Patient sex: M
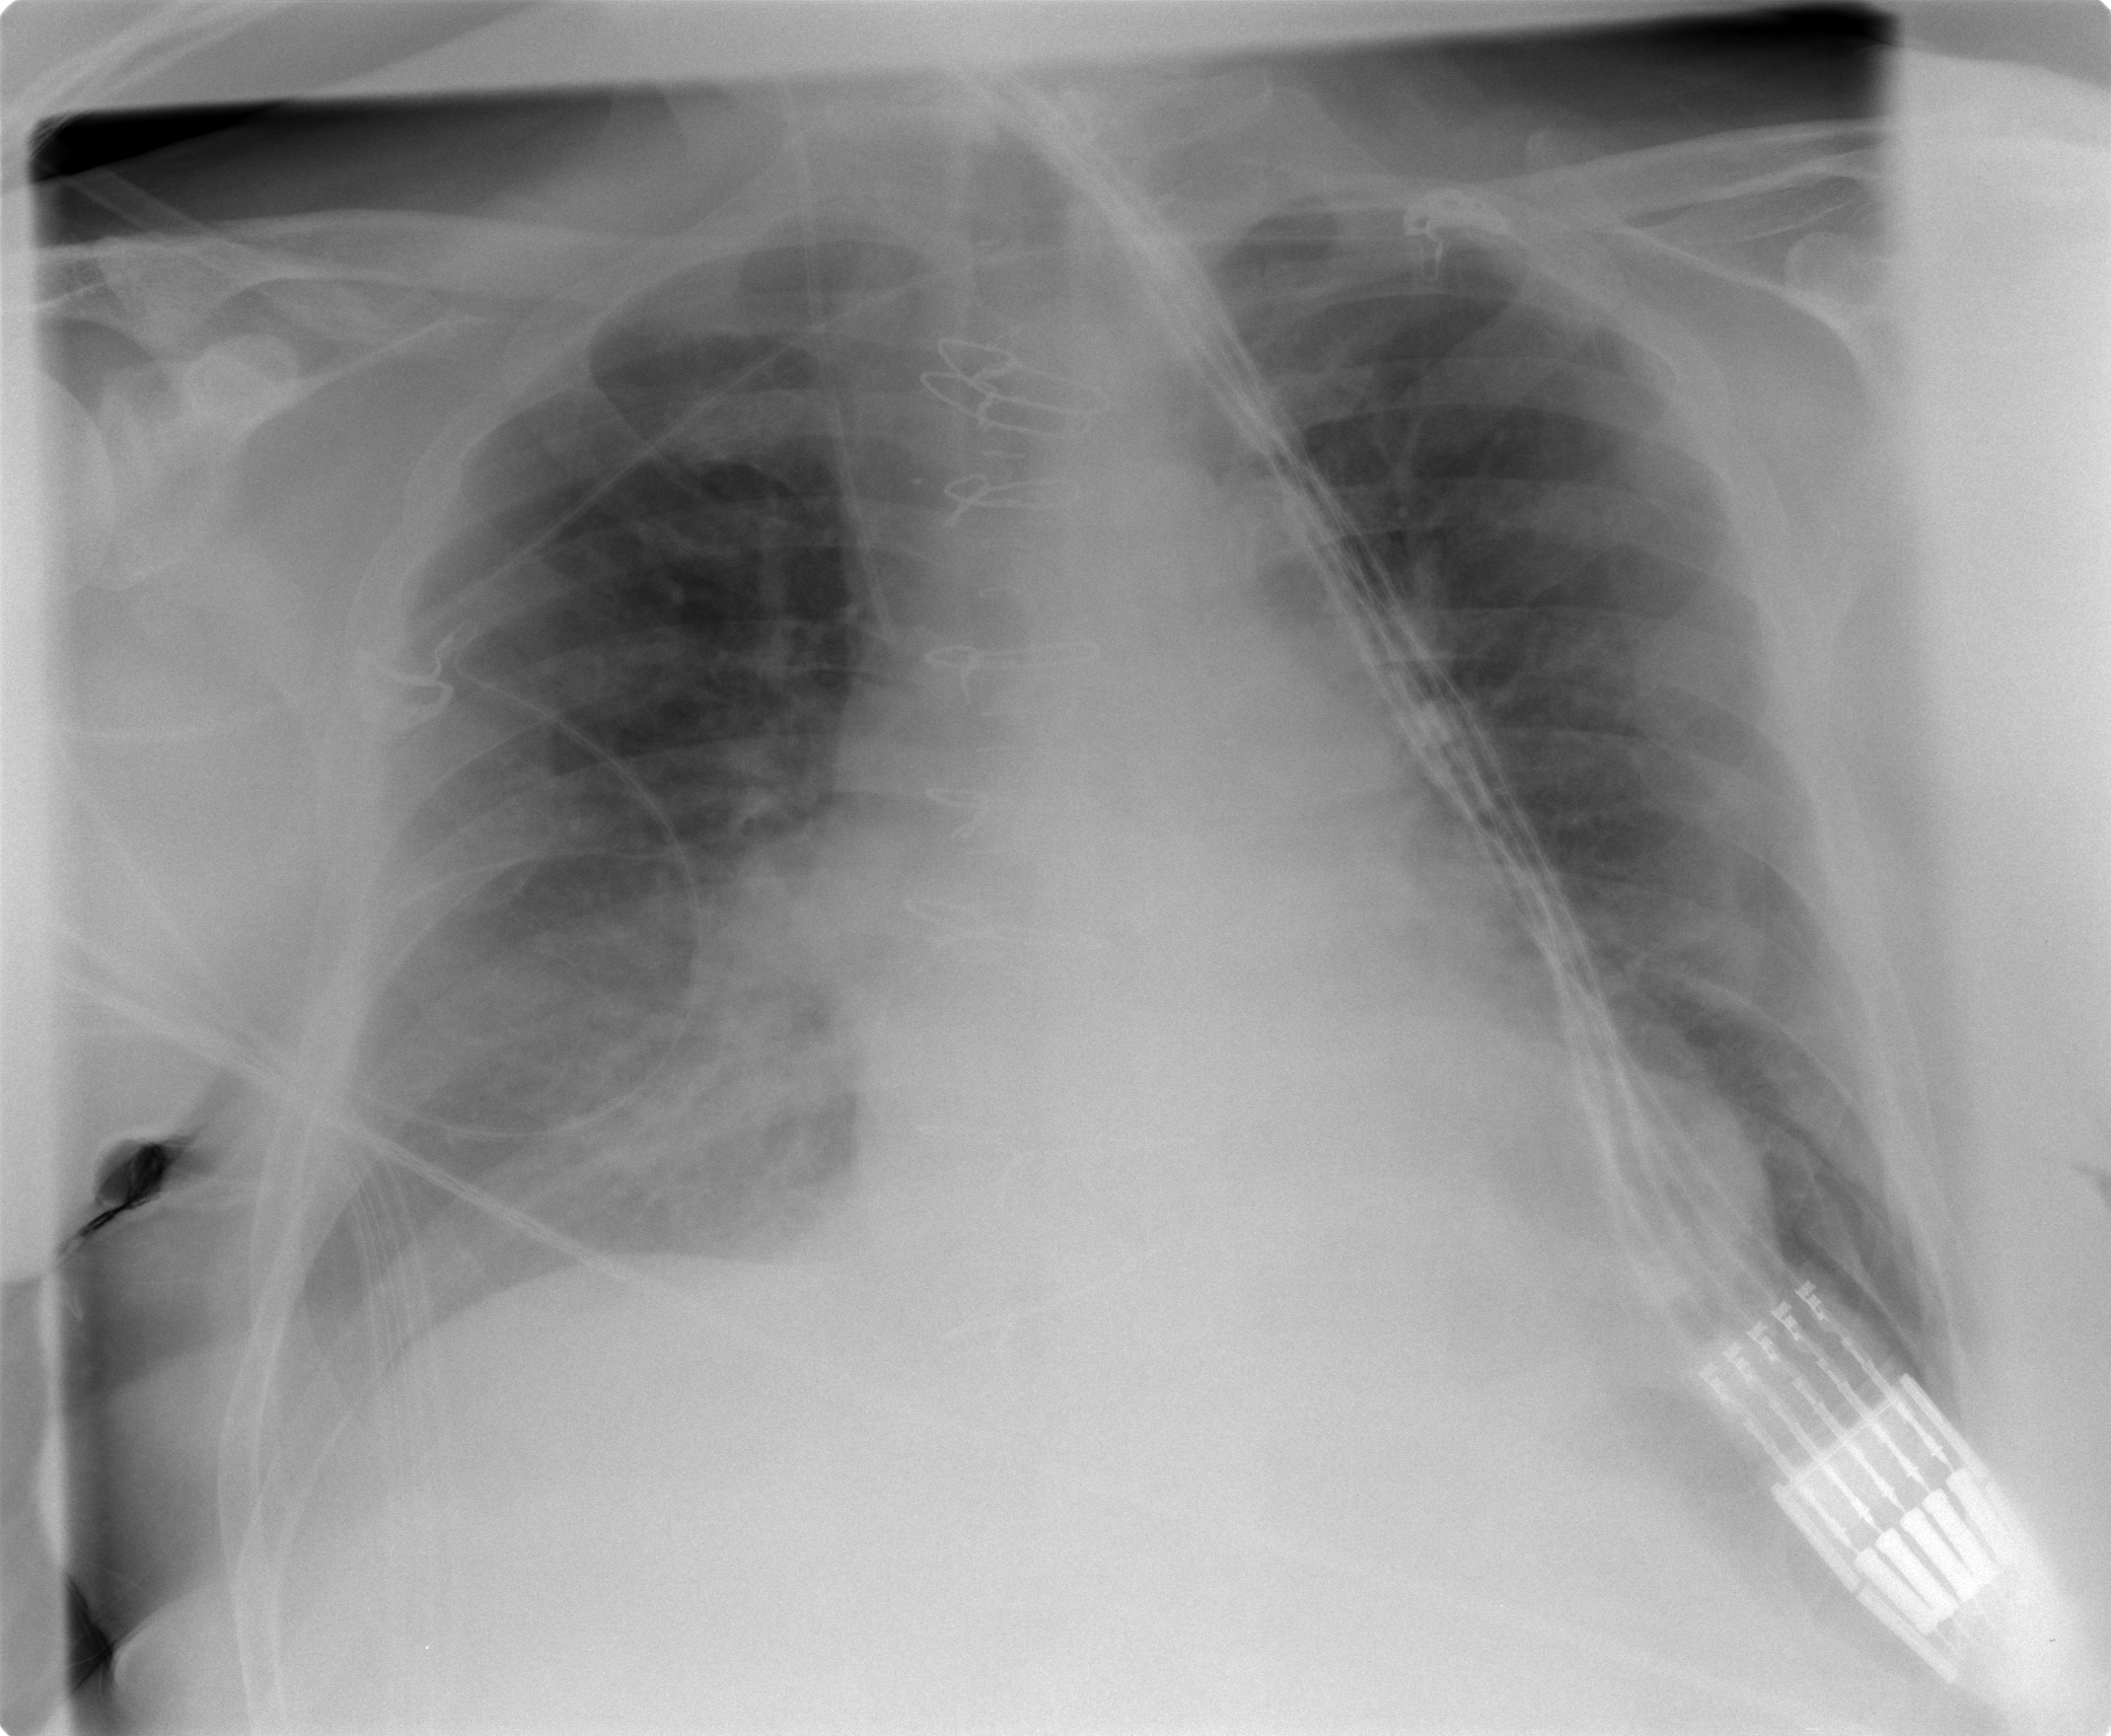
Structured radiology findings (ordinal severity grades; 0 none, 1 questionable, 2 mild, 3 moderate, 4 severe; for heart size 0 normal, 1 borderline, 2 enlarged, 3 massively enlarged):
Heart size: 2
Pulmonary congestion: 2
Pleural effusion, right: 2
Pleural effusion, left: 1
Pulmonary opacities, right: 2
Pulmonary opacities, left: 0
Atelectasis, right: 2
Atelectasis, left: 2